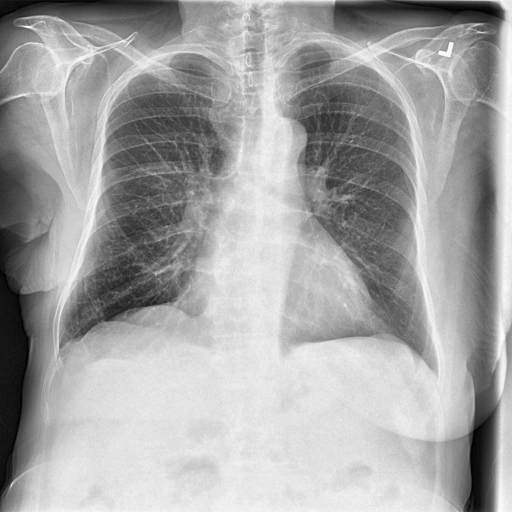
Finding: NORMAL